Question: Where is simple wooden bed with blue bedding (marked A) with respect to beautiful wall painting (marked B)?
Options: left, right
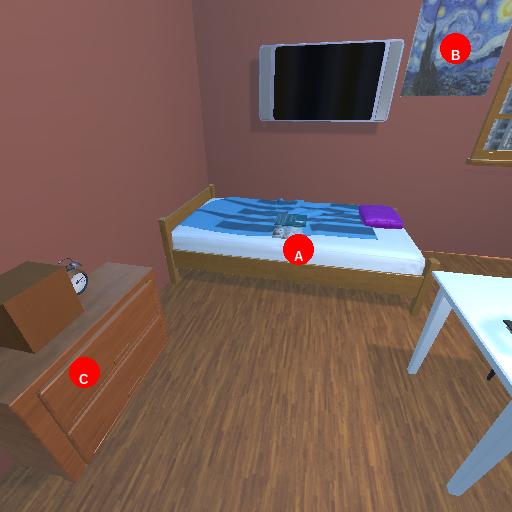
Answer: left